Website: apple
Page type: review-order
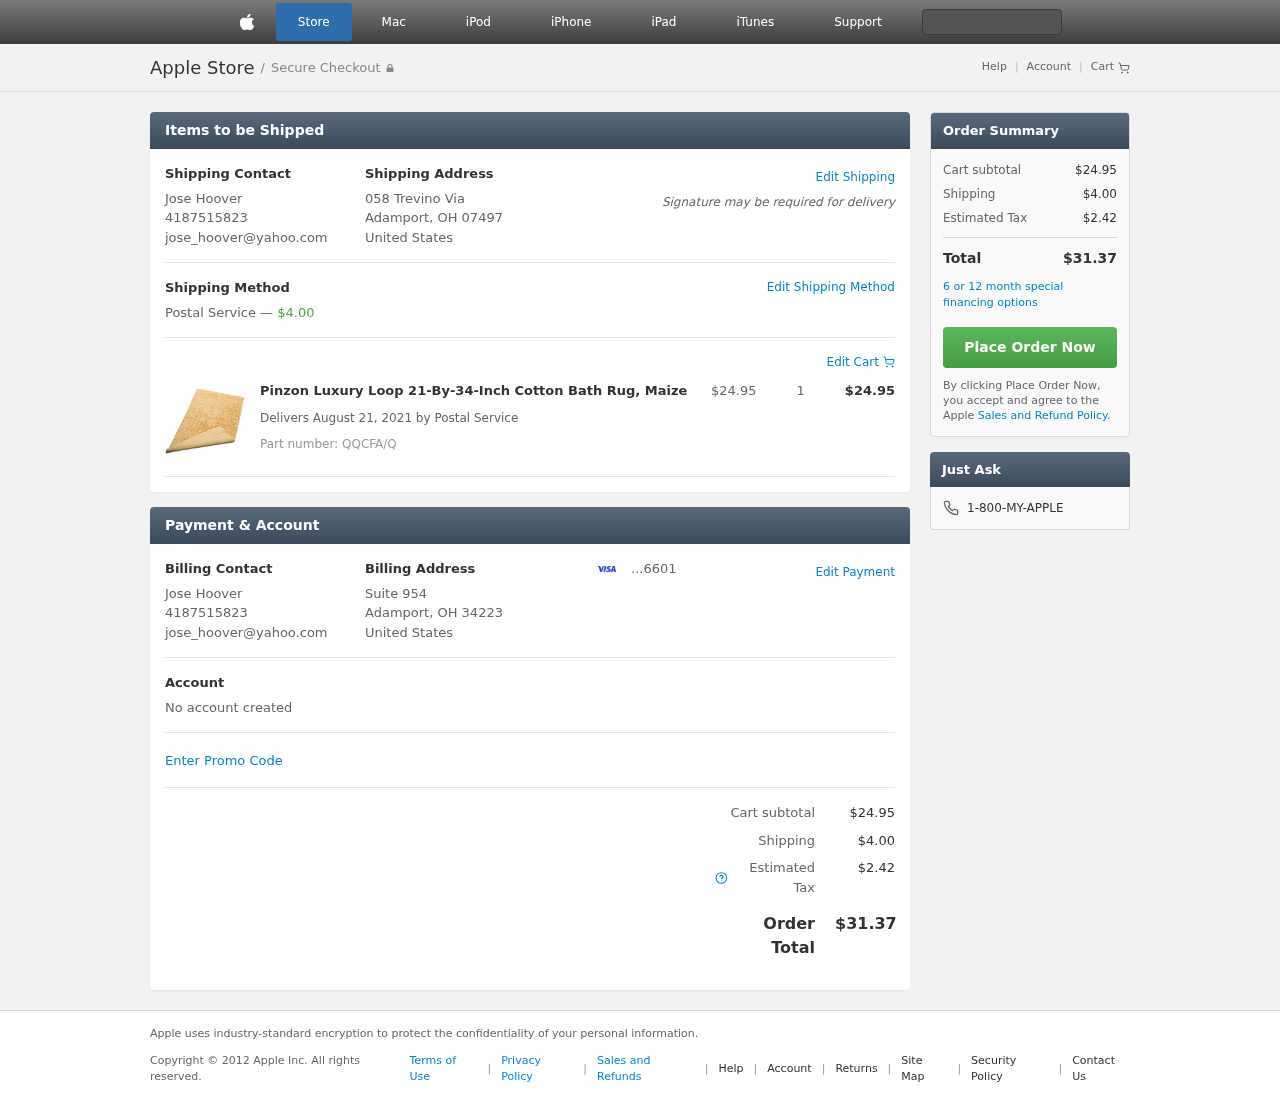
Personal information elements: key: PII_CARD_LAST4
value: ...6601
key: PII_CITY_STATE_ZIP
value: Adamport, OH 07497
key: PII_CITY_STATE_ZIP2
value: Adamport, OH 34223
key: PII_COUNTRY
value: United States
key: PII_EMAIL
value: jose_hoover@yahoo.com
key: PII_EMAIL2
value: jose_hoover@yahoo.com
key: PII_FULLNAME
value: Jose Hoover
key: PII_FULLNAME2
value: Jose Hoover
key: PII_PHONE
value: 4187515823
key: PII_PHONE2
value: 4187515823
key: PII_STREET
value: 058 Trevino Via
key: PII_STREET2
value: Suite 954
Product elements: key: PRODUCT1_NAME
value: Pinzon Luxury Loop 21-By-34-Inch Cotton Bath Rug, Maize
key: PRODUCT1_PRICE
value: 24.95
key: PRODUCT1_QUANTITY
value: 1
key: PRODUCT1_TOTAL
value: $24.95
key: PRODUCT_PART_NUMBER
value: QQCFA/Q
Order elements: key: ORDER_SHIPPING_COST
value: $4.00
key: ORDER_DELIVERY_DATE
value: Delivers August 21, 2021 by Postal Service
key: ORDER_SUBTOTAL
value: $24.95
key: ORDER_TAX
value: $2.42
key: ORDER_TOTAL
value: $31.37